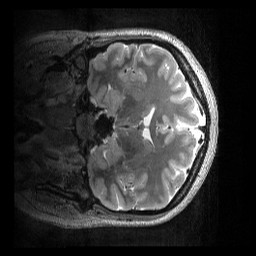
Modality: T2w
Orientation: coronal
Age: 26
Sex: female
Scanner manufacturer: siemens
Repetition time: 3.2 s